【题型】解答题　【知识点】平面几何　【难度】easy
已知：如图, 四边形 $ABCD$ 中, $AB // CD$, 点 $E$ 在边 $AD$ 上。$CE$ 与 $BA$ 的延长线交于点 $F$, $\frac{FA}{AB} = \frac{AE}{ED}$。

(1) 求证：四边形 $ABCD$ 为平行四边形；

(2) 联结 $FD$, 分别延长 $FD$、$BC$ 交于点 $G$, 如果 $FC^2 = FD \cdot FG$, 求证：$AD \cdot CG = BF \cdot CD$。
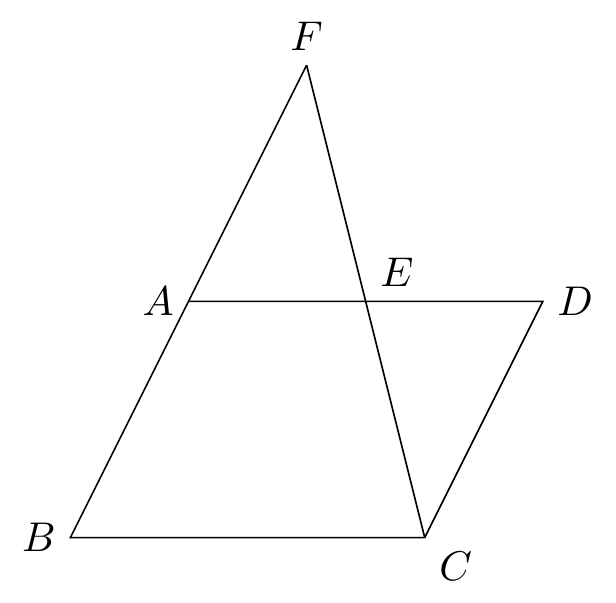
【解答】
证明：
(1) $\because AB // CD$,

$\therefore \triangle AEF \sim \triangle DEC$,

$\therefore \frac{AF}{CD} = \frac{AE}{ED}$,

$\because \frac{FA}{AB} = \frac{AE}{ED}$,

$\therefore AB = CD$,

$\therefore$ 四边形 $ABCD$ 是平行四边形；

(2) $\because FC^2 = FD \cdot FG$,

即 $\frac{FC}{FD} = \frac{FG}{FC}$,

又 $\angle CFD = \angle GFC$,

$\therefore \triangle CFD \sim \triangle GFC$,

$\therefore \angle FCD = \angle FGC$, $\frac{CG}{CD} = \frac{GF}{CF}$,

$\because AB // CD$,

$\therefore \angle BFC = \angle FCD$,

$\therefore \angle BFC = \angle FGC$,

又 $\angle FBC = \angle GBF$,

$\therefore \triangle FBC \sim \triangle GBF$,

$\therefore \frac{BC}{BF} = \frac{FC}{FG}$,

$\therefore \frac{CG}{CD} = \frac{BF}{BC}$,

又 $\because AD = BC$,

$\therefore \frac{CG}{CD} = \frac{BF}{AD}$,

即 $AD \cdot CG = BF \cdot CD$。
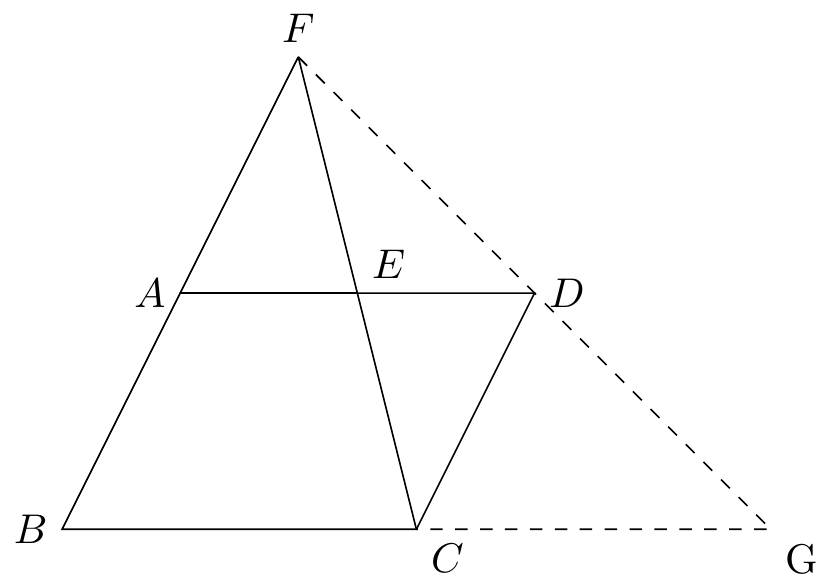